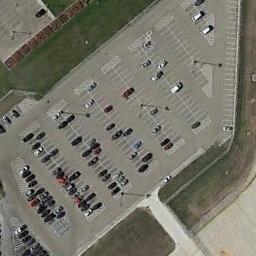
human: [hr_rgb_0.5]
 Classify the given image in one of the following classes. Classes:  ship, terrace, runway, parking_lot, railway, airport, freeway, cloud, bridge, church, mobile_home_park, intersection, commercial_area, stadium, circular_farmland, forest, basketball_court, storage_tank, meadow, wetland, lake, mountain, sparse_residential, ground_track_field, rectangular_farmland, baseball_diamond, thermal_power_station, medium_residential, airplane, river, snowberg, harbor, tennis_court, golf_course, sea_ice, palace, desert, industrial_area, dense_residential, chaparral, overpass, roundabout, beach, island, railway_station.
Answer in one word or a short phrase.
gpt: parking_lot